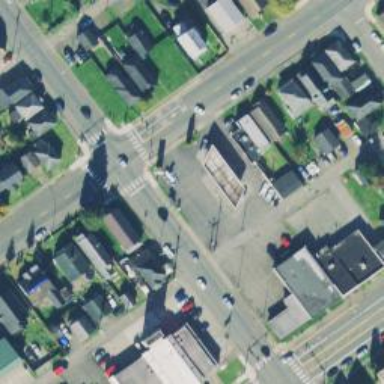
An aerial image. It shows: Convenience shop.